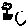
Label: square